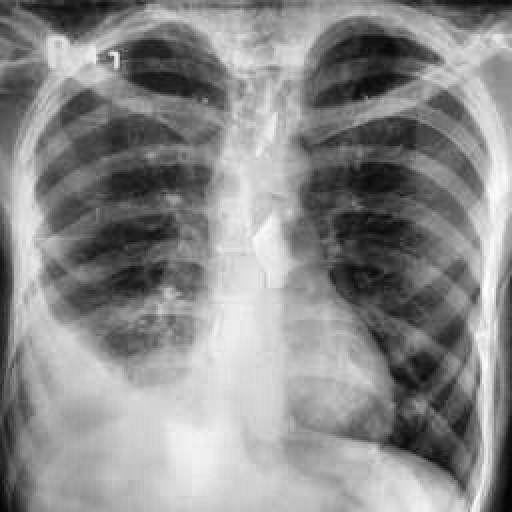
Finding: TUBERCULOSIS